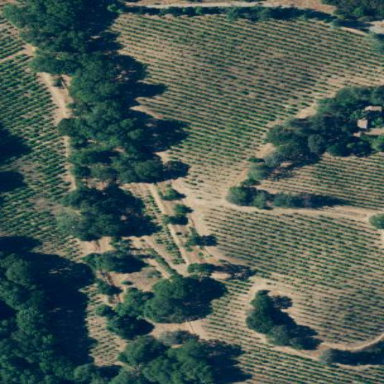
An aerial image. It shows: Vineyard with wine grapes as the crop.